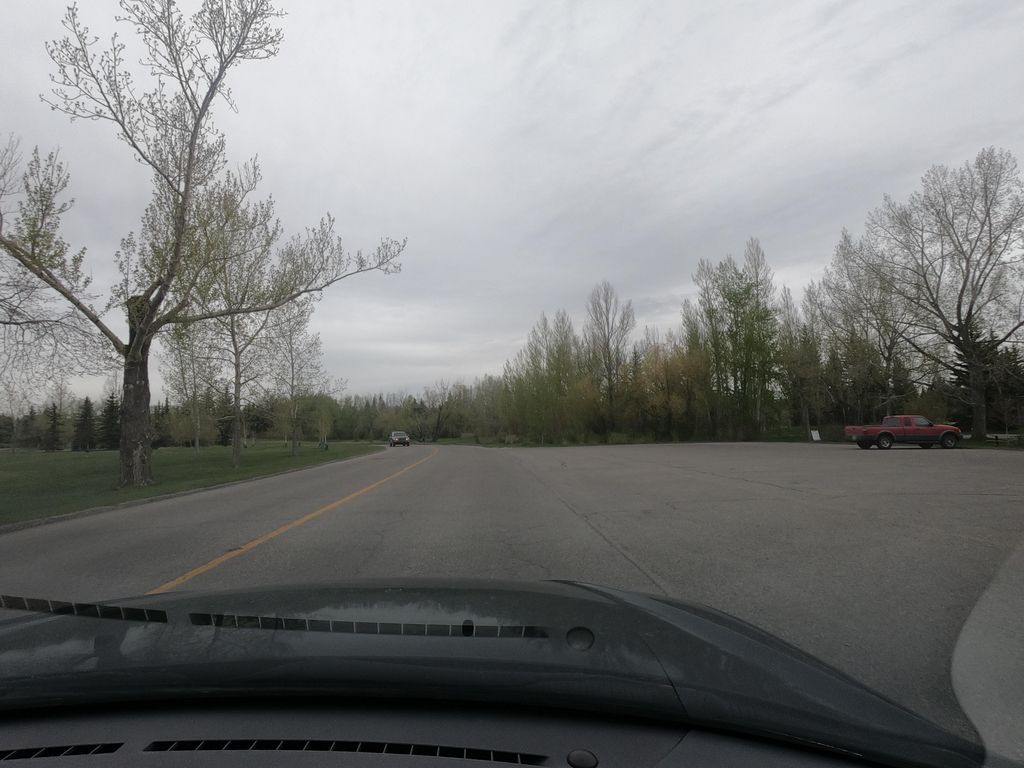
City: calgary